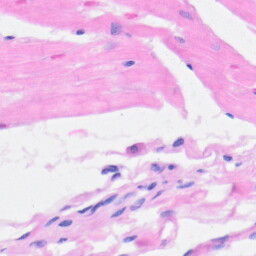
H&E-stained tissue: Heart